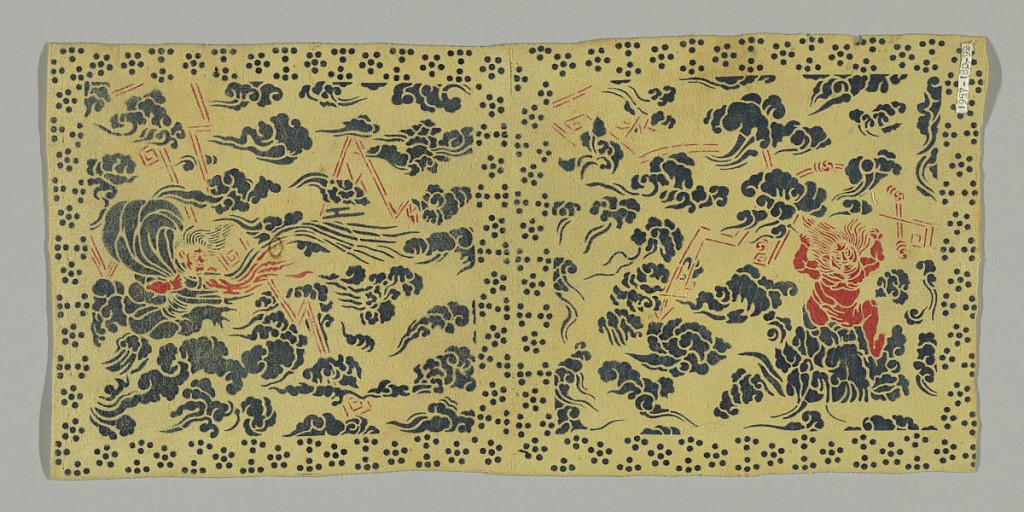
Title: Fragment
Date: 18th or 19th century
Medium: wool Technique: felted and stenciled
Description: Rectangle of cream colored felt, printed in blue and red in two square designs of clouds, zigzags of lightening (?) and wild-haired man. Each design outlined by a band of blue dots.